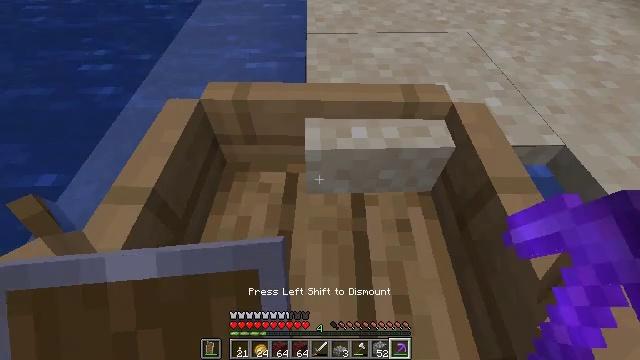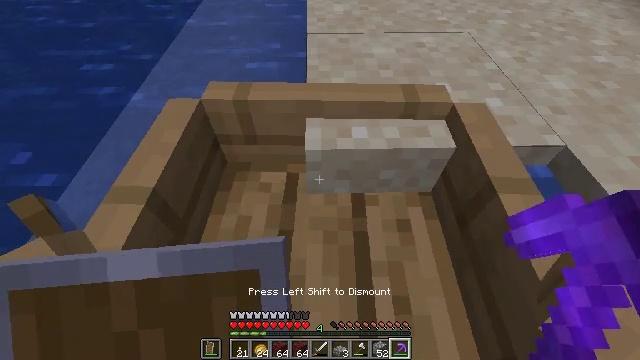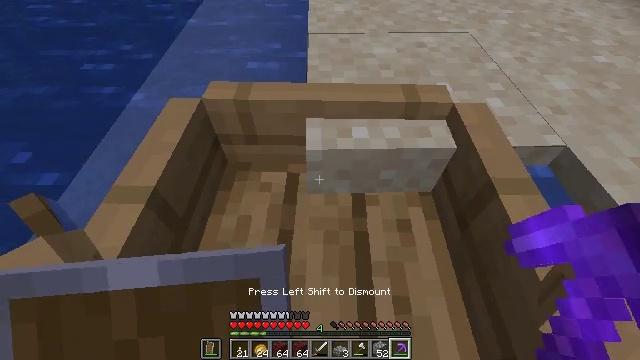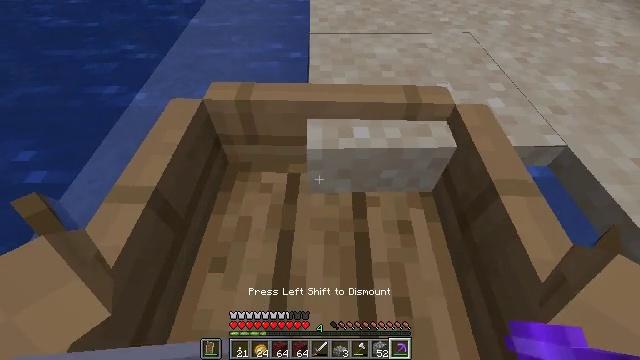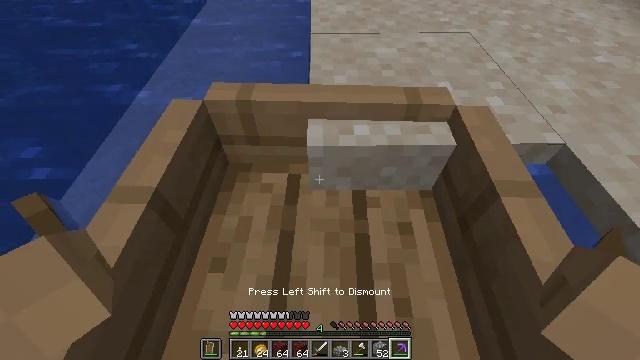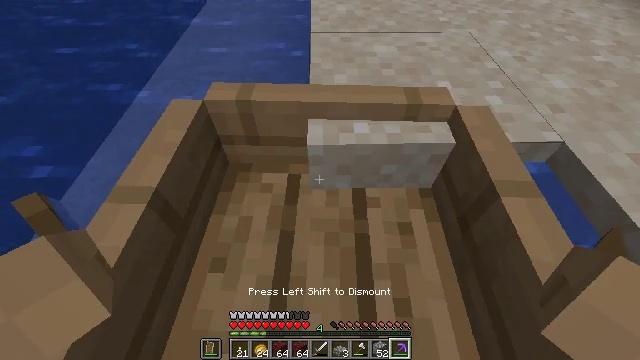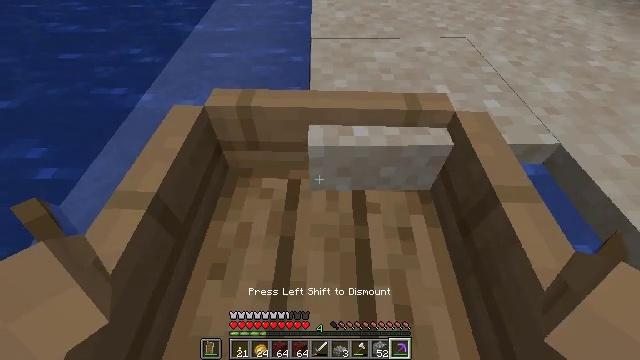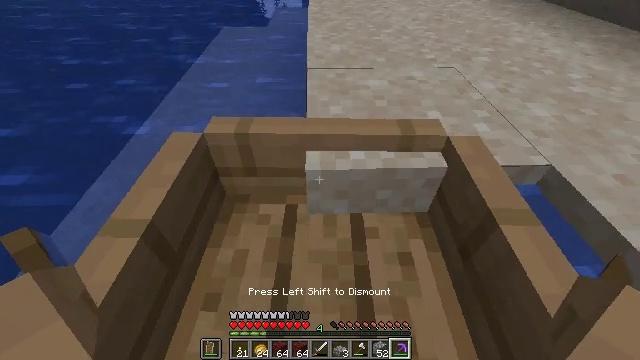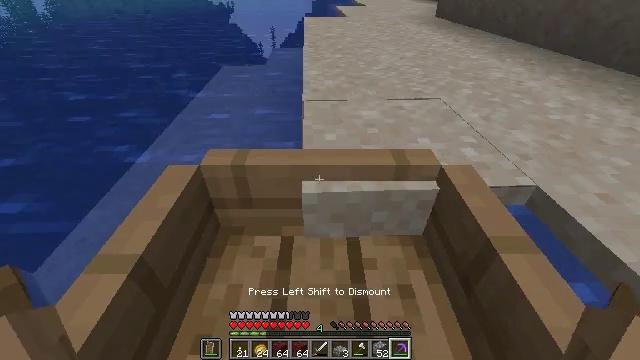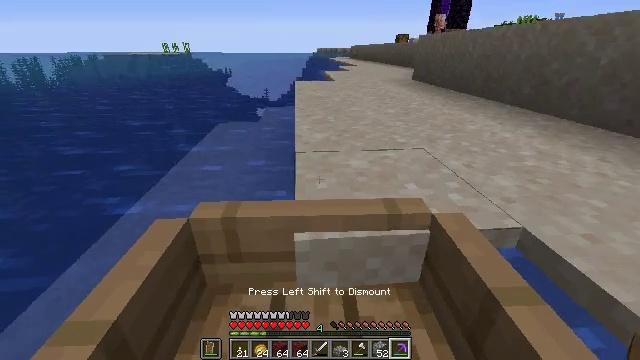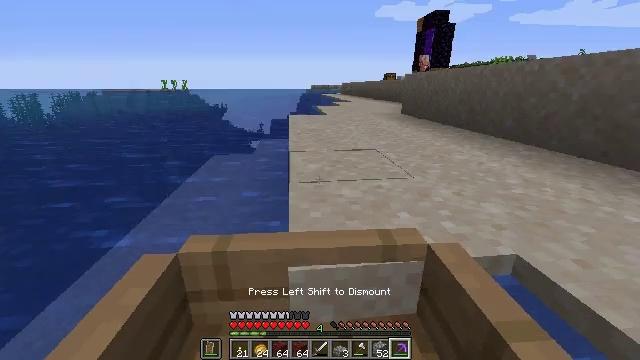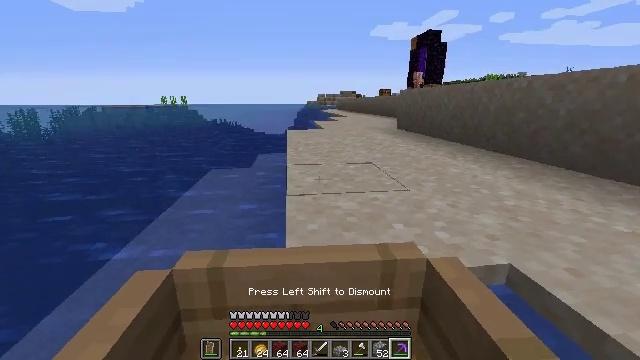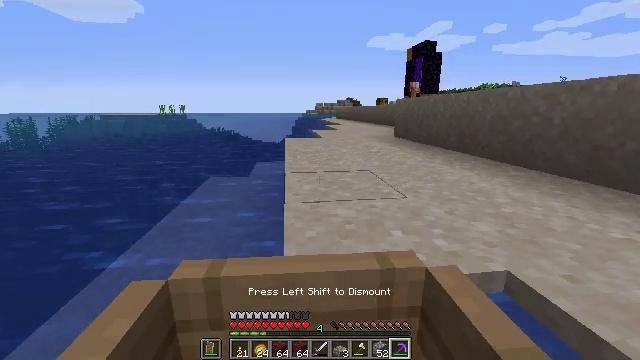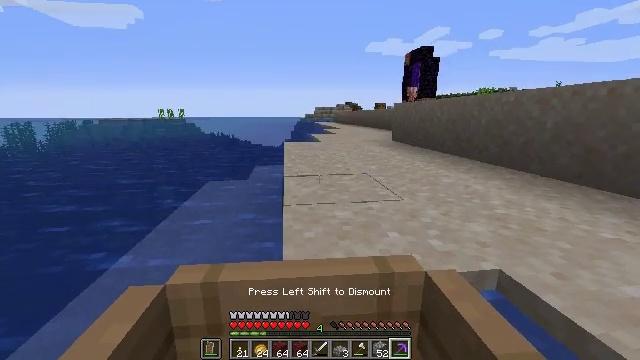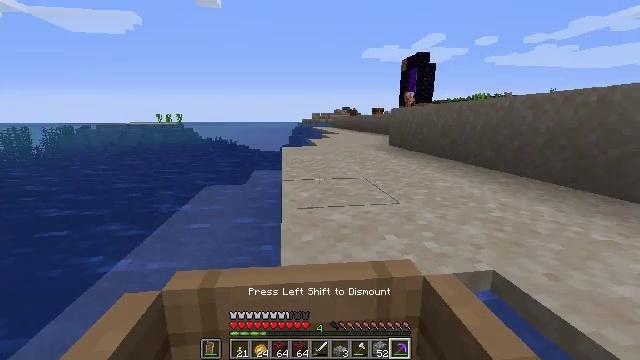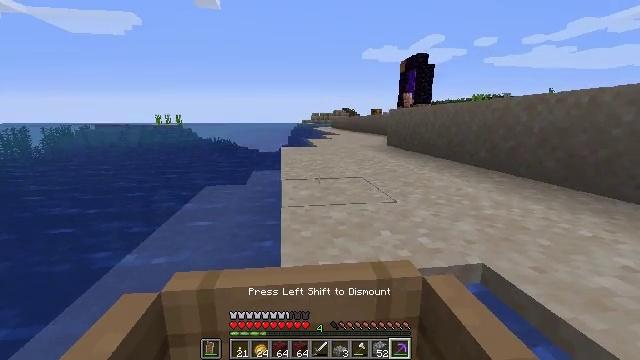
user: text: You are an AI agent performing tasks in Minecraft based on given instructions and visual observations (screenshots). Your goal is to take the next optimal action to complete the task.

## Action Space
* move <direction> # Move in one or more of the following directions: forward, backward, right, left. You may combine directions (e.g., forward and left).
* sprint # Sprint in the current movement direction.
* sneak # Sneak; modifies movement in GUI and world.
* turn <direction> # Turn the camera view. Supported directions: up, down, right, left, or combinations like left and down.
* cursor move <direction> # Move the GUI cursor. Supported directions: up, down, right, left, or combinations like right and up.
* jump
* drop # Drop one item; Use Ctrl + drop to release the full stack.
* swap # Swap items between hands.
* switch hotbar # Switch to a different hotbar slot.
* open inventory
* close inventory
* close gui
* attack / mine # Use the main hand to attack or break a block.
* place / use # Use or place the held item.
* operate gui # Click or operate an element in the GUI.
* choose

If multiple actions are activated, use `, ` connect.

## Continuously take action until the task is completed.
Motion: motion action
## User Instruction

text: craft item air
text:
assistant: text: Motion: move back
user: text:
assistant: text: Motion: move back
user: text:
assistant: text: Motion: move back
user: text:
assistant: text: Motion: move back
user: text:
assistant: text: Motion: move back
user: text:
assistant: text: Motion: move back, turn up
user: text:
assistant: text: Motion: move back, turn up
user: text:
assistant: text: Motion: move back, turn right and up
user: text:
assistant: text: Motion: move back, turn right and up
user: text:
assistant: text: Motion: move back, turn right and up
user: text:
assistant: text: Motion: move back, turn up
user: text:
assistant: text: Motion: move back, turn up
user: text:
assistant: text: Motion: move back
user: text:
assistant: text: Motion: move back, turn up
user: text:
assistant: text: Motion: move back
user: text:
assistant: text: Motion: move back
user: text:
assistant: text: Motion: move back
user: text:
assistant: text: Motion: move back
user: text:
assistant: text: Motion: move back
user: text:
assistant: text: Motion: move back
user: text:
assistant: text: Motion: move back
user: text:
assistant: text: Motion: move back
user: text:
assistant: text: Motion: move back and move right
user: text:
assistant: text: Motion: move back and move right
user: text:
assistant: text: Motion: move back and move right
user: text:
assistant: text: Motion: move back and move right
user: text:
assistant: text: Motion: move back and move right, turn right
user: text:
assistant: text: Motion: move back and move right, turn right
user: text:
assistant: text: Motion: move back and move right, turn right
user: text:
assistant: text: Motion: move back and move right, turn right